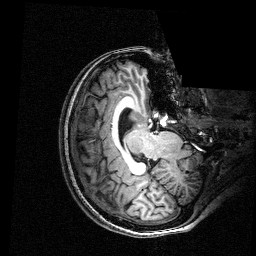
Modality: T1w
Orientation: axial
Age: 26
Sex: female